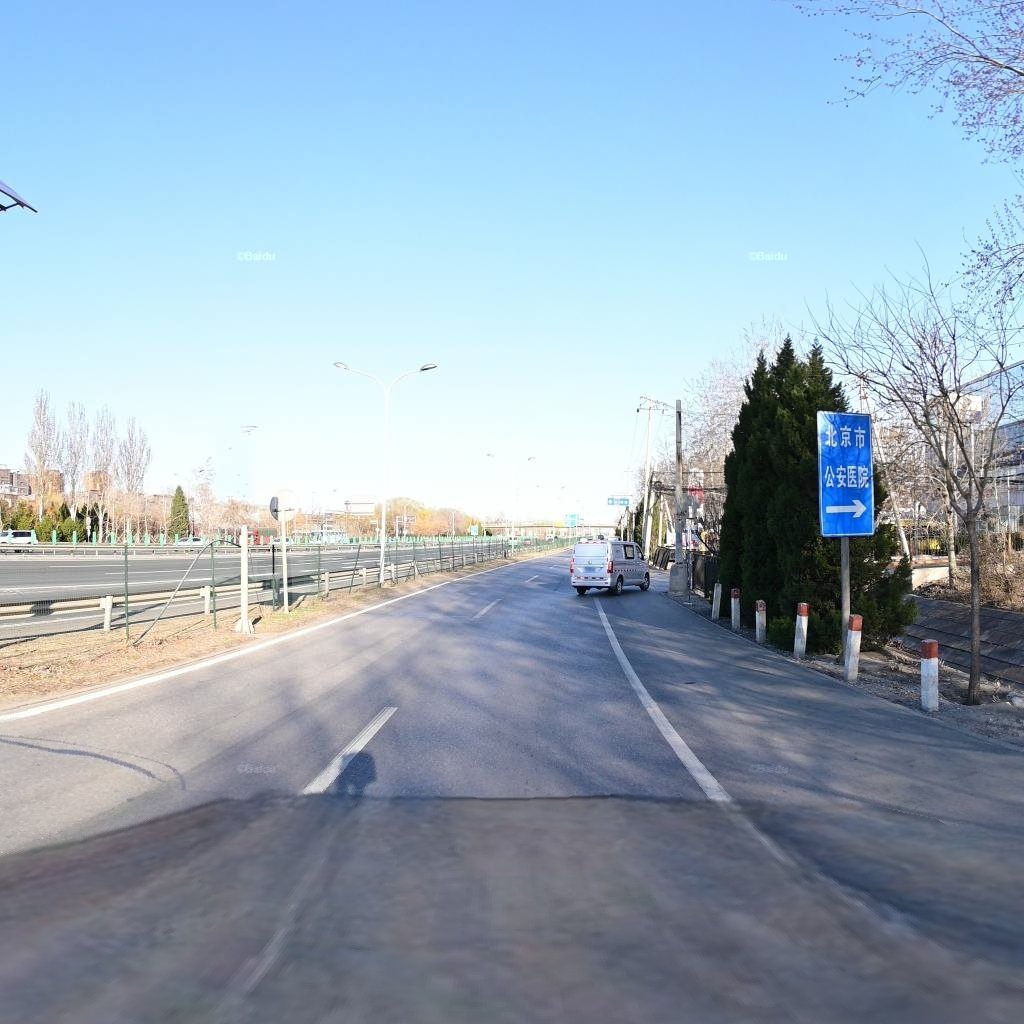
Region: Chaoyang
Road damage annotations: transverse patch